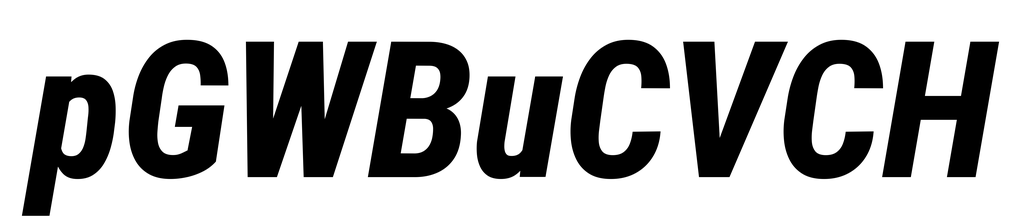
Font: Roboto-Italic_Condensed_ExtraBold_Italic